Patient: sex F, age 44
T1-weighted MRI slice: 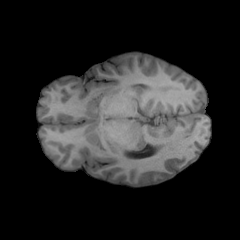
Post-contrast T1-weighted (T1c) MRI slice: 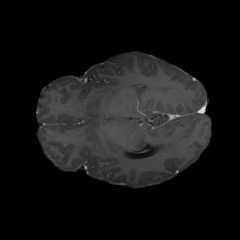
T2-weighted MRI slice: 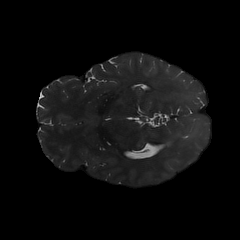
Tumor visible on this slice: no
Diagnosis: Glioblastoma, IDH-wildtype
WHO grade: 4